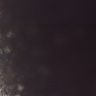
Metastatic tissue present: no